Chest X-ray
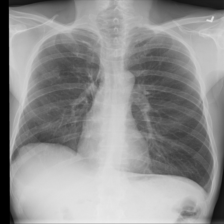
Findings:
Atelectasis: negative
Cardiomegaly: negative
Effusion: negative
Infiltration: negative
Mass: negative
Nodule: negative
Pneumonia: negative
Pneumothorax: positive
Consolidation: negative
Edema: negative
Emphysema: negative
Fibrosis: negative
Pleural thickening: negative
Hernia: negative